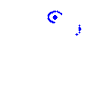
Particle: pion